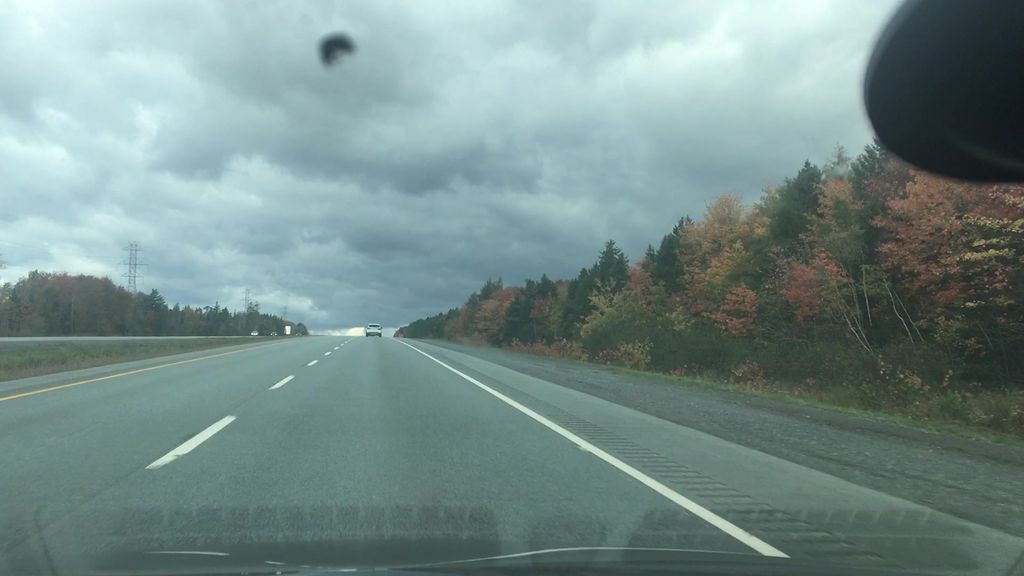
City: halifax